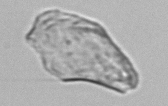
Label: detritus_transparent